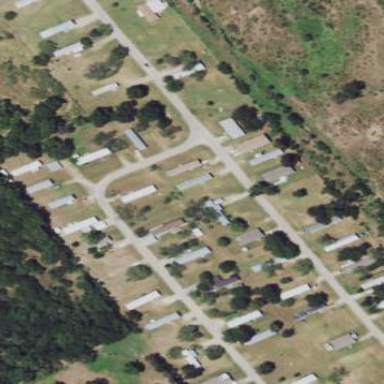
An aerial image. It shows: Trailer park designated for tourism as caravan site.